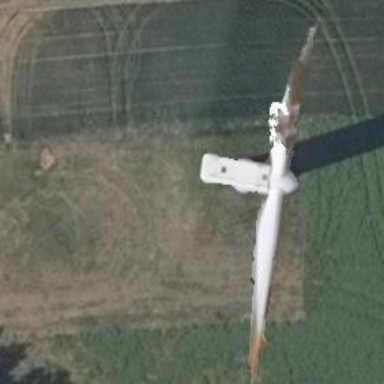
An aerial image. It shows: Wind generator powered by horizontal axis wind turbine.